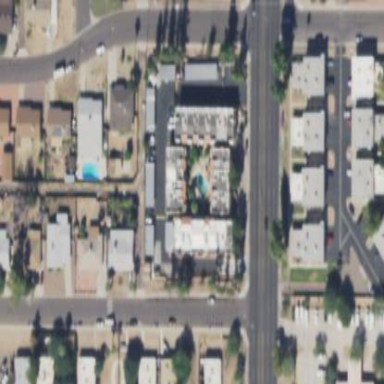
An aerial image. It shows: Residential area with apartments.